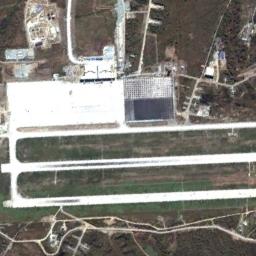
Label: airport